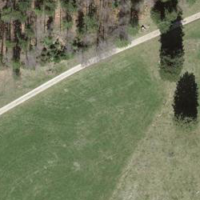
EUNIS habitat code: 24
Species observed at this site:
Prunella vulgaris